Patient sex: M
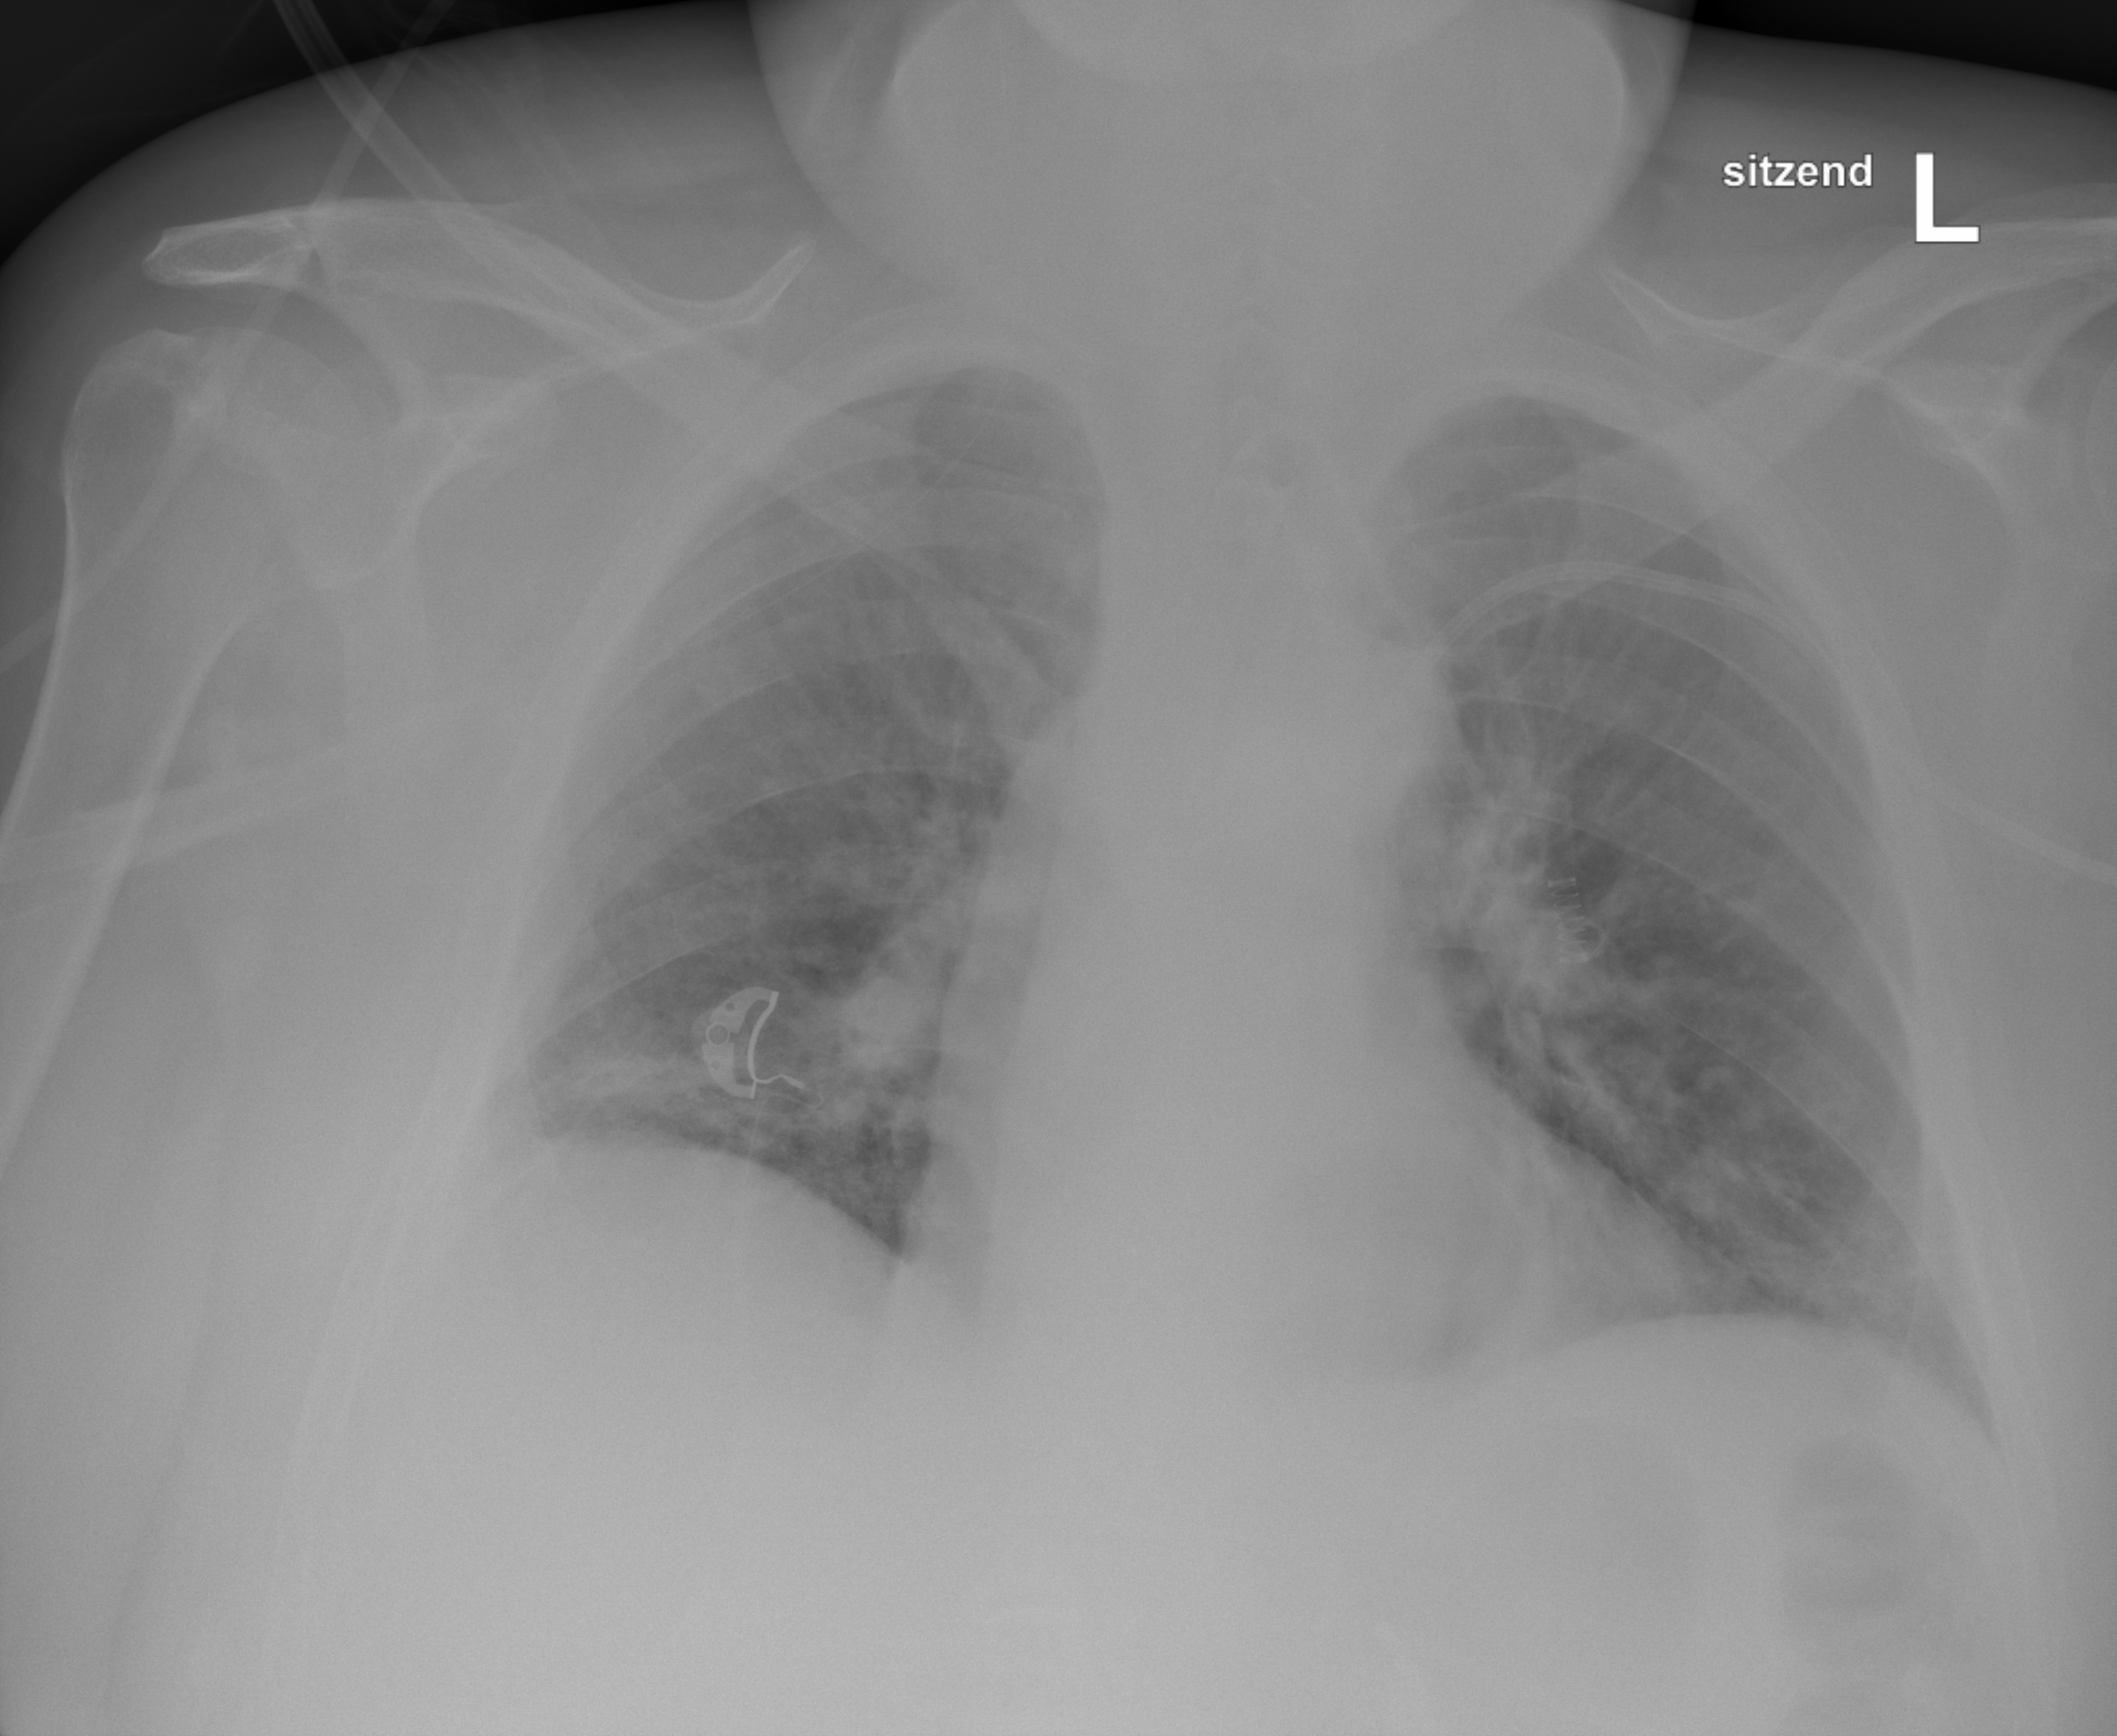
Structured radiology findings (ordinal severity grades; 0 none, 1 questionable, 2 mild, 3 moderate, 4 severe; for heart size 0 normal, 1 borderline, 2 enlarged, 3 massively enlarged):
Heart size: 0
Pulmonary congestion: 2
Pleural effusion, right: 0
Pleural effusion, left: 0
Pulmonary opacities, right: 2
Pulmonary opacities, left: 2
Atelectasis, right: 2
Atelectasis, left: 2